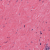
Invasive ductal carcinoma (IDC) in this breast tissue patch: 0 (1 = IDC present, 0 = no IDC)